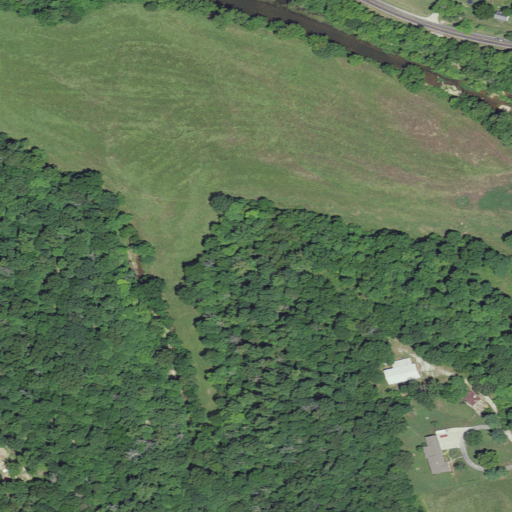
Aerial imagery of valley in Missouri named Dripping Springs Hollow containing deciduous forest, pasture, mixed forest, open development, woody wetlands, medium intensity development, and low intensity development